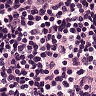
Metastatic tissue present: no